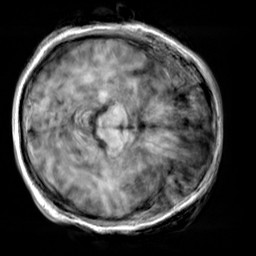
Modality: T1w
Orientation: axial
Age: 41
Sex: male
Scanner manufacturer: siemens
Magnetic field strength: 3 T
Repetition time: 2.3 s
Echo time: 0.00303 s